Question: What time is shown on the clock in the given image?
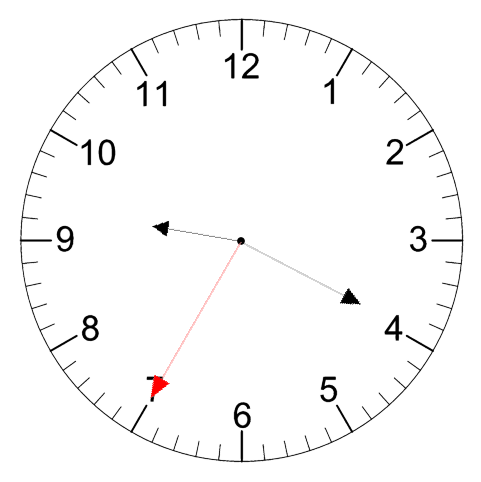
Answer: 09:19:35